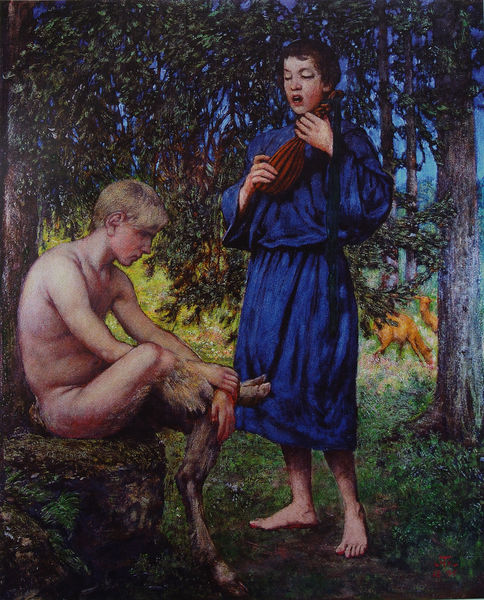
Titel: Faun und Junge
Künstler: Hans Thoma
Standort: Oldenburg
Institution: Landesmuseum
Schlagwörter: akt, baum, blau, blätter, felsen, fuß, gemälde, hand, himmel, körper, laub, mann, nackt, schatten, bäume, gelb, grün, landschaft, menschen, mädchen, sitzen, äste, abend, blumen, braun, frau, kleid, licht, männer, nacht, ohr, gras, park, tier, tiere, weg, wiese, malerei, symbolismus, blond, hemd, inkarnat, mensch, stehen, stein, hände, instrument, öl, natur, stamm, büsche, gewand, gold, haare, kutte, sitzend, stehend, kind, blatt, gesang, gitarre, musik, pflanzen, rosa, wald, kinder, pferd, beine, fell, hufe, füße, knaben, fels, lila, violett, alm, figuren, angst, stämme, wild, spielen, draussen, muskeln, junge, grass, kelid, spiel, barfuss, antike, knabe, idyll, nackig, wälder, lichtung, nakt, steht, jugenstil, kittel, tanne, mythologie, geige, violine, jüngling, leib, singen, hirsche, reh, rehe, teufel, bacchus, satyr, waldboden, faun, kentaur, mythos, pan, wesen, zentaur, fabelwesen, hamd, hain, worpswede, balu, laute, mandoline, blätterdach, bock, äsen, leier, bocksbeine, ziege, verlaufen, bau, vogeler, musikant, klang, menschne, himmer, ukulele, sitzens, jünglinge, walt, barfüßig, behaart, behart, bocksgesang, dorn, dornauszieher, dornzieher, ewgtwer, halbmensch, lyrik, mutant, mutieren, pahn, pann, rentier, orpheus, bocksfüße, hände#, pelzebub, orpheusr, wald rehe, blaus hemd, pkpeflfv